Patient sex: M
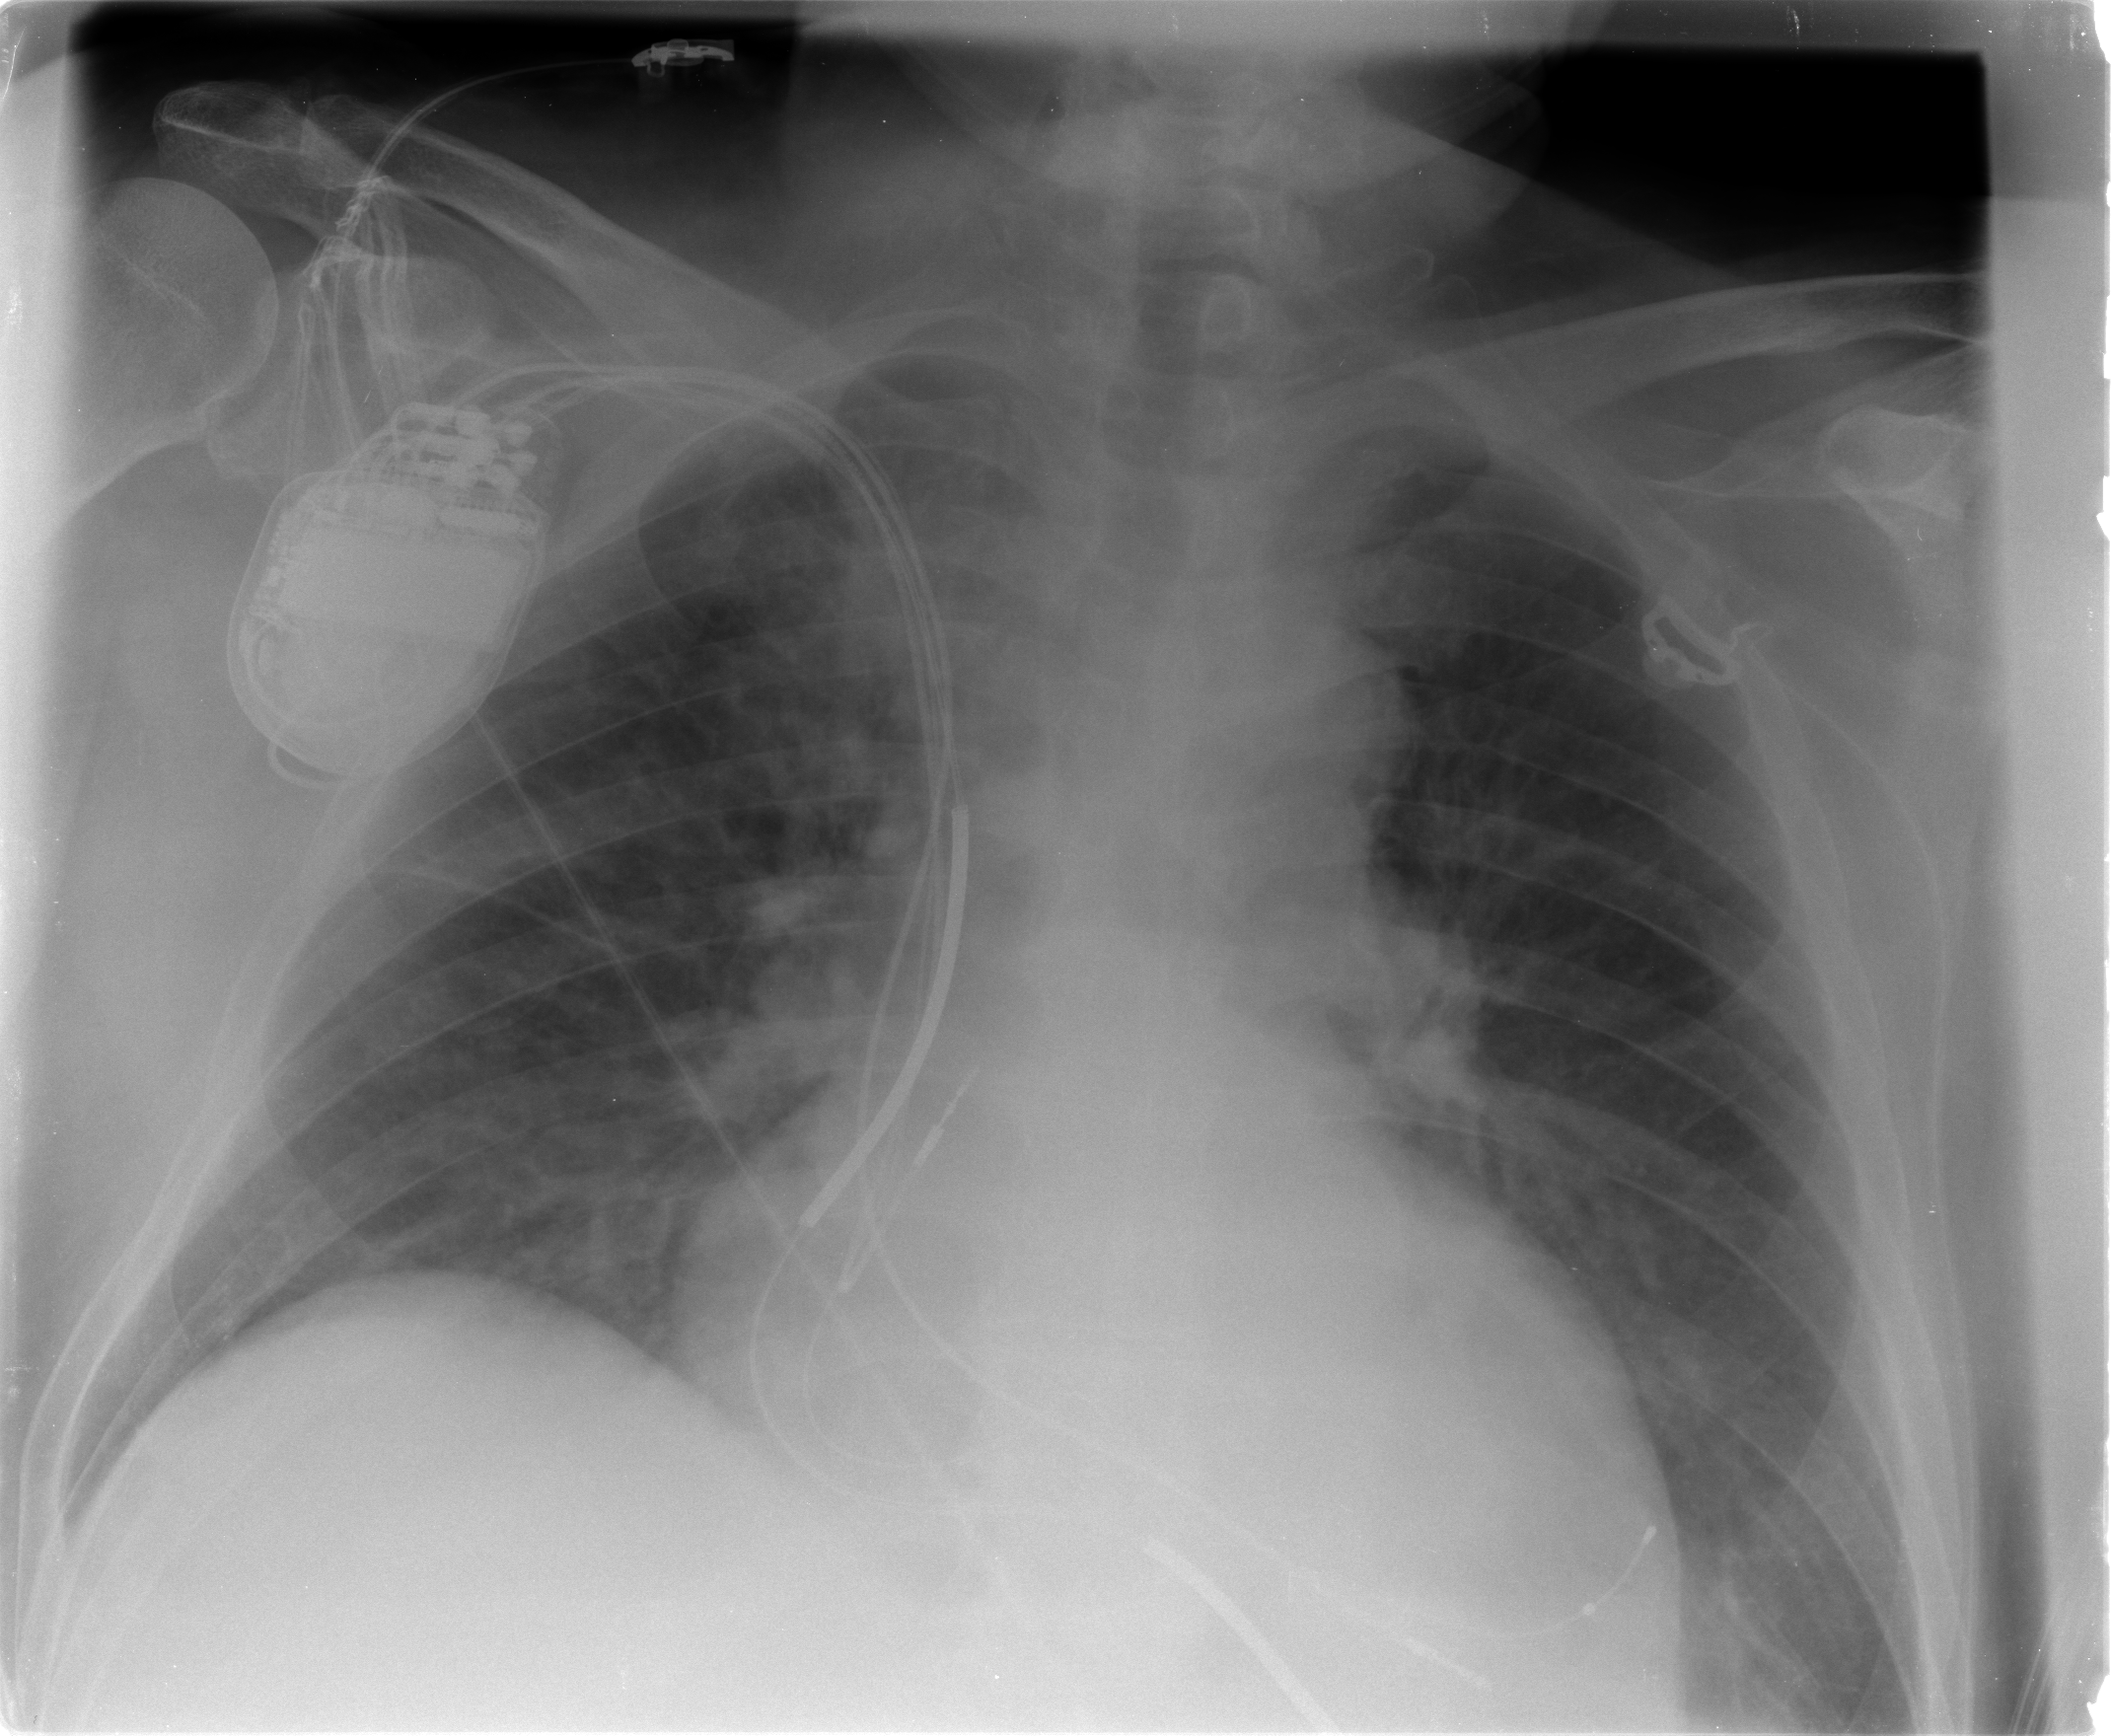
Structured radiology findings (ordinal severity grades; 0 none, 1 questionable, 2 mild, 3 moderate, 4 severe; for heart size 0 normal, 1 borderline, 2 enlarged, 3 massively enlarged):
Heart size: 2
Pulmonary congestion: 3
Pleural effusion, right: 0
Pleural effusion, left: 0
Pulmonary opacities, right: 1
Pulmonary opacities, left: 1
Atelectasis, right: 2
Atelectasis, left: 2